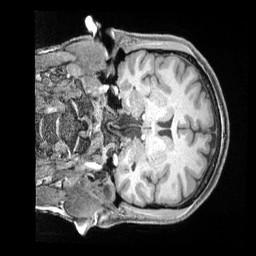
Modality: T1w
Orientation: coronal
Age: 33
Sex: male
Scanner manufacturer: siemens
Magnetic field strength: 3 T
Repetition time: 2 s
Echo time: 0.00211 s